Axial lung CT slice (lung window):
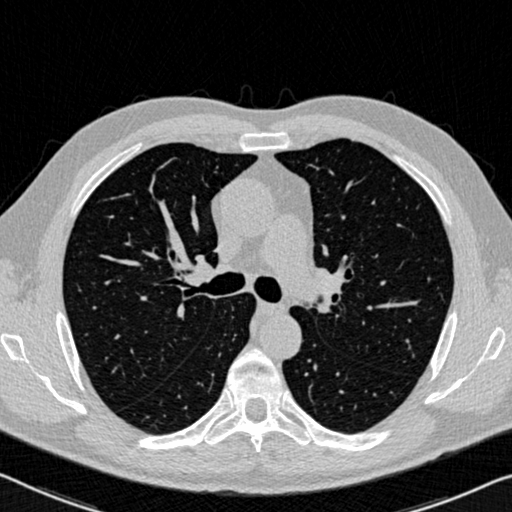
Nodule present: no